Question: I apologize for the vague definition of my problem in the title, but I really can't figure out what sort of problem I'm dealing with. So, here it goes.
I have python file:
'''
import os, json
def add_rooms(data):
if(not os.path.exists('rooms.json')):
with open('rooms.json', 'w'): pass
with open('rooms.json', 'r+') as f:
d = f.read() # take existing data from file
f.truncate(0) # empty the json file
if(d == ''): rooms = [] # check if data is empty i.e the file was just created
else: rooms = json.loads(d)['rooms']
rooms.append({'name': data['roomname'], 'active': 1})
f.write(json.dumps({"rooms": rooms})) # write new data(rooms list) to the json file
add_rooms({'roomname': 'friends'})'
'''
This python script basically . All this is done in the function add_rooms(), which is then called at the end of the script, pretty simple stuff.
So, here's the problem, I run the file once, nothing weird happens, i.e the file is created and the data inside it is:
'''
{"rooms": [{"name": "friends"}]}
'''
'''
{"rooms": [{"name": "friends"}, {"name": "friends"}]}
'''

and I can't obviously run the script again(for the third time) because the json parser gives error due to those characters
I obtained this result in an online compiler. In my local windows system, I get extra whitespace instead of those extra symbols.
I can't figure out what causes it. Maybe I'm not doing file handling incorrectly? or is it due to the json module? or am I the only one getting this result?
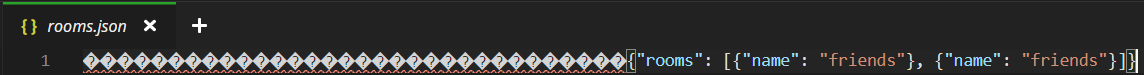
Answer: When you truncate the file, the file pointer is still at the end of the file. Use 'f.seek(0)' to move back to the start of the file:
'''
import os, json
def add_rooms(data):
if(not os.path.exists('rooms.json')):
with open('rooms.json', 'w'): pass
with open('rooms.json', 'r+') as f:
d = f.read() # take existing data from file
f.truncate(0) # empty the json file
f.seek(0) # <<<<<<<<< add this line
if(d == ''): rooms = [] # check if data is empty i.e the file was just created
else: rooms = json.loads(d)['rooms']
rooms.append({'name': data['roomname'], 'active': 1})
f.write(json.dumps({"rooms": rooms})) # write new data(rooms list) to the json file
add_rooms({'roomname': 'friends'})
'''